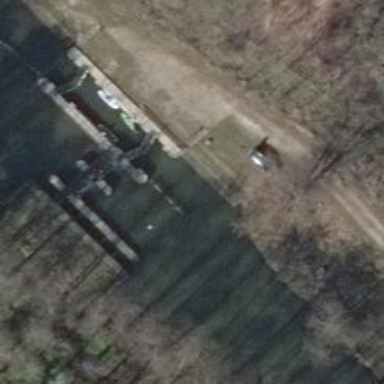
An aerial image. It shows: Lock gate on waterway.